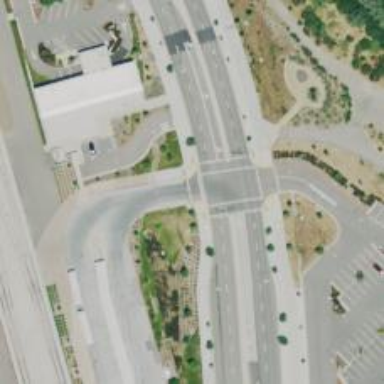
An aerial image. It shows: Busway road.